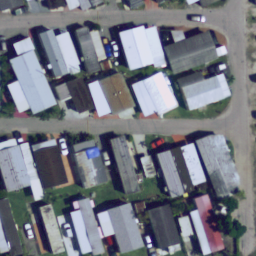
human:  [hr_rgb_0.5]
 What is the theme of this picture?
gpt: mobile home park